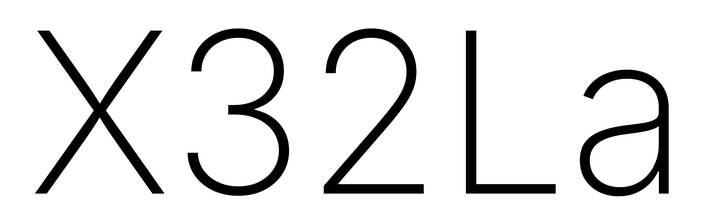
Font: Inter_ExtraLight